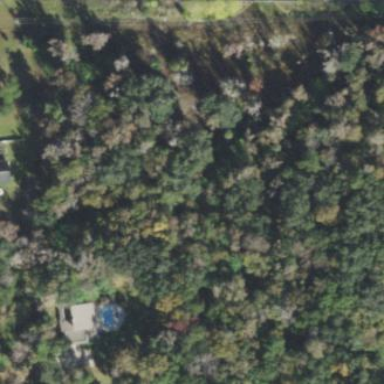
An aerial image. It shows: Mixed woodland with various types of leaves.